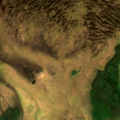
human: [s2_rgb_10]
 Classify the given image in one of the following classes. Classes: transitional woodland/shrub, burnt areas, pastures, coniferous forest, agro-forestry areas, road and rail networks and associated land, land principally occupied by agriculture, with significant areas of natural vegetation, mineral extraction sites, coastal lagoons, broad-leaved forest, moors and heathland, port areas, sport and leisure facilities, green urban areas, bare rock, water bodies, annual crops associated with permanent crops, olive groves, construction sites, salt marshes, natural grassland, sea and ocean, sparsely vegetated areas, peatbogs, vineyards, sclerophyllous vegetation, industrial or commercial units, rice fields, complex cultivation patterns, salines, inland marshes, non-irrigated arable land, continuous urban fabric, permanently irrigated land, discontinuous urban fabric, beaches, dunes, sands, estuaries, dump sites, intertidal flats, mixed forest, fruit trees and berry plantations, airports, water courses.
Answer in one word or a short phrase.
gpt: coniferous forest, peatbogs